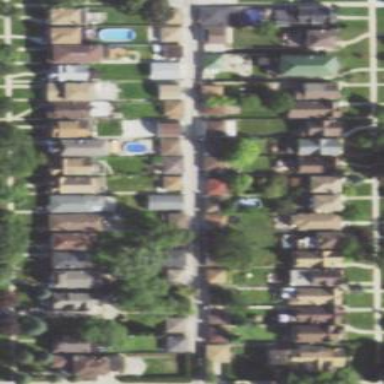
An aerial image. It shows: Sidewalk.